Field crop: maize
Growth stage: 1
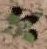
Species: chenopodium